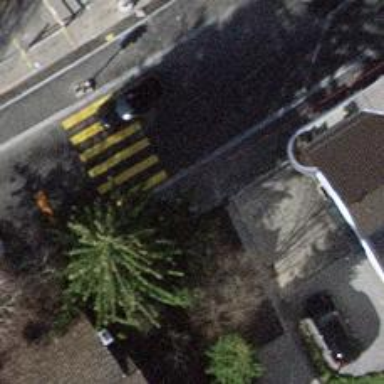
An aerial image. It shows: Unmarked crossing with traffic calming table.